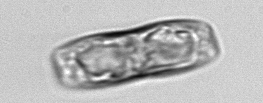
Label: pennate_morphotype1